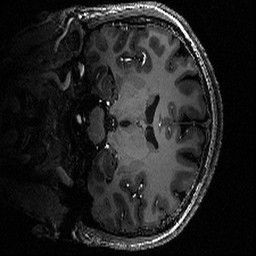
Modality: T1w
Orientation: coronal
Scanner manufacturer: siemens
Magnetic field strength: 6.98 T
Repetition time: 2.7 s
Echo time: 0.00296 s